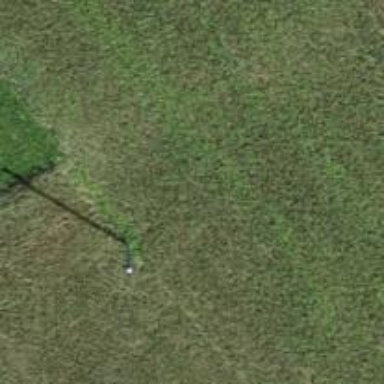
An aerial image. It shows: Power pole.